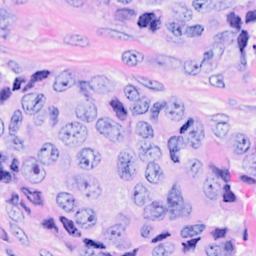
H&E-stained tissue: Breast